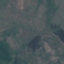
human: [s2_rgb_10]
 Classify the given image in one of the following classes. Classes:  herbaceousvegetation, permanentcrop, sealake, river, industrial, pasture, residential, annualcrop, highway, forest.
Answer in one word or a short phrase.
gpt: HerbaceousVegetation